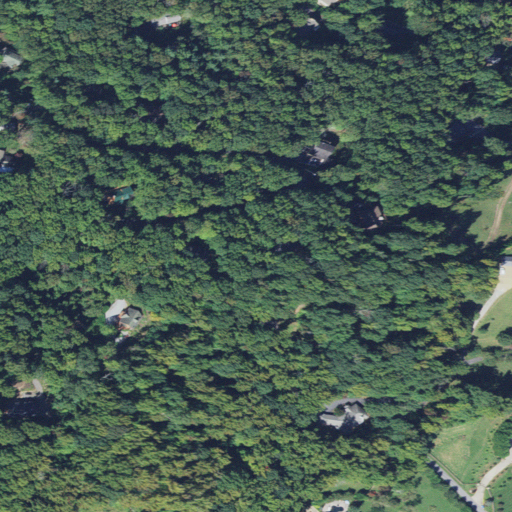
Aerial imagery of mountain in North Carolina named Concord Mountain containing deciduous forest, open development, mixed forest, pasture, and low intensity development